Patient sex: M
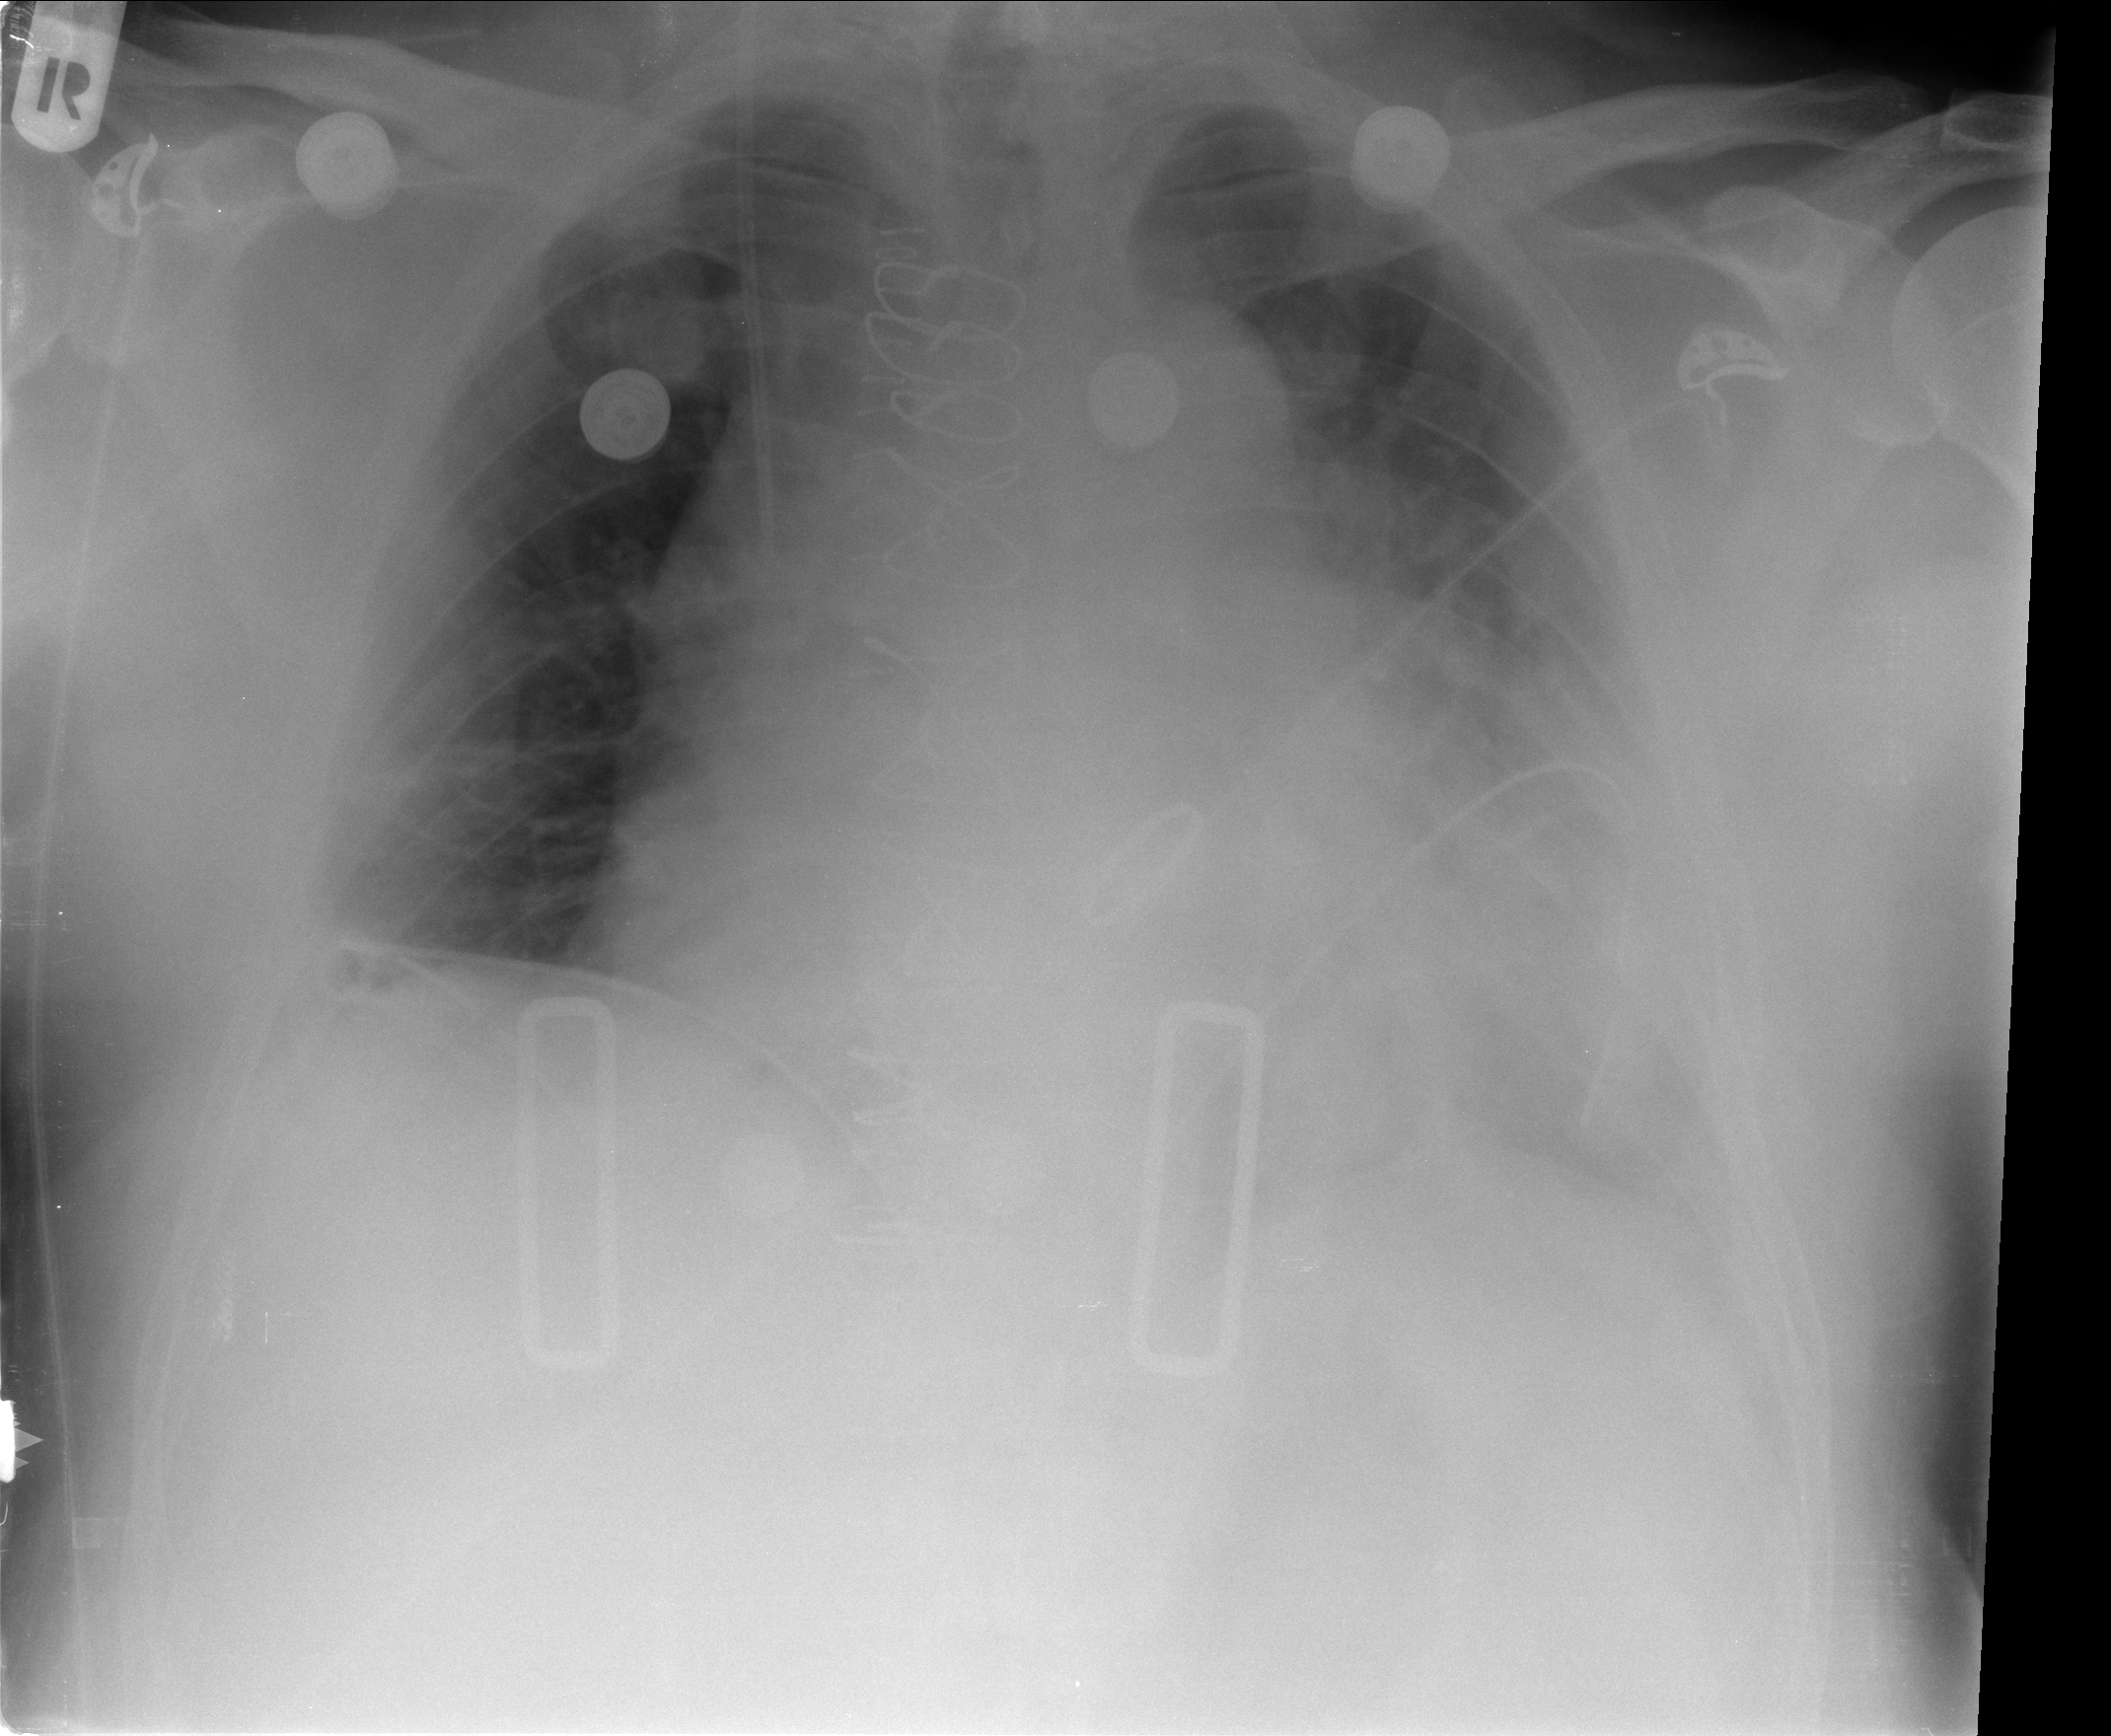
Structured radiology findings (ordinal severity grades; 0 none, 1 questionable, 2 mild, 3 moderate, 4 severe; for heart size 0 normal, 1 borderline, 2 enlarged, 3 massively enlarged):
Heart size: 2
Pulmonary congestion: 2
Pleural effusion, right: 1
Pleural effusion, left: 2
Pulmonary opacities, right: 1
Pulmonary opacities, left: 3
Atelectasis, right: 2
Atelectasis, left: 3